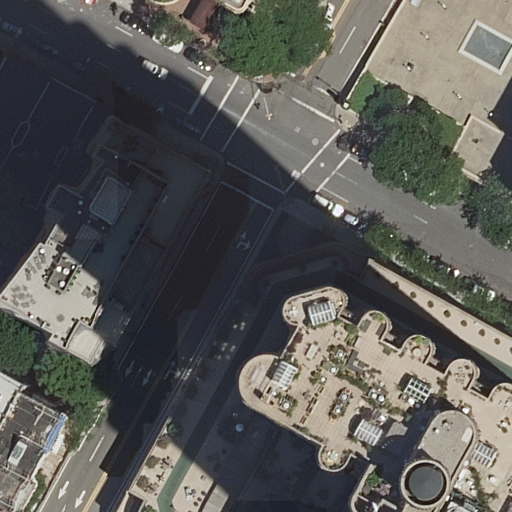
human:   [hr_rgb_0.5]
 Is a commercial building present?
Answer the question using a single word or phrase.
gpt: no

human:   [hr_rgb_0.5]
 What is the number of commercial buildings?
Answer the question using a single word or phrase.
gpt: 0

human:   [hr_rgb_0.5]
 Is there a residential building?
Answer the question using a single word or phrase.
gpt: yes

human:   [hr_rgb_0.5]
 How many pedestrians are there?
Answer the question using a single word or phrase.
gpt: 1

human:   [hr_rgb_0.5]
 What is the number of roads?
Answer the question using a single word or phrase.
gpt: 7

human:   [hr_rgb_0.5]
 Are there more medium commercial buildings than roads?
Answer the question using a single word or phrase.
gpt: no

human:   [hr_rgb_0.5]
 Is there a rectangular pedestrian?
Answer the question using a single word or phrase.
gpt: yes

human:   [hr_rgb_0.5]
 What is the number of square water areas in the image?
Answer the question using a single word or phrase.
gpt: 0

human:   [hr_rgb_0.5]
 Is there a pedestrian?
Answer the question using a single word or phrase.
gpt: yes

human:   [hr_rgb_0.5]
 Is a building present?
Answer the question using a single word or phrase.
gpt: yes

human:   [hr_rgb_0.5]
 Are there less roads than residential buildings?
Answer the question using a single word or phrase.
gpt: yes

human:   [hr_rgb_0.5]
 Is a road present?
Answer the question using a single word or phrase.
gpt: yes

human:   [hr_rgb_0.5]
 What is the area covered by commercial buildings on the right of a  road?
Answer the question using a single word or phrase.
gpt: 0m2

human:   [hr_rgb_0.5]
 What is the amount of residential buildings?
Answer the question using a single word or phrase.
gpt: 9

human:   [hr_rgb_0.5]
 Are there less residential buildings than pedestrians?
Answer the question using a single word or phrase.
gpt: no

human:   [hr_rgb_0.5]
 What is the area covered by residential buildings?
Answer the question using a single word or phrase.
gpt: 5528m2

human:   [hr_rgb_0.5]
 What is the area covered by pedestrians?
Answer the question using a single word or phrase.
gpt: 20m2

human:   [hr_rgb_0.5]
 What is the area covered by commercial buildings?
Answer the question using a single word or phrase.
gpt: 0m2

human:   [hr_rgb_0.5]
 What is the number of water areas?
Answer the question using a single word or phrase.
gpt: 0

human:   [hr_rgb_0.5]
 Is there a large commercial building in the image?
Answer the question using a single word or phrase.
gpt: no

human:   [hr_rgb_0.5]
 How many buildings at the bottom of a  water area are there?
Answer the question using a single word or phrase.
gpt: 0

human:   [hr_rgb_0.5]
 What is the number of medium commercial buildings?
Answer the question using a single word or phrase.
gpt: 0

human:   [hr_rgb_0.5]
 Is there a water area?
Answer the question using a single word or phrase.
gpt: no

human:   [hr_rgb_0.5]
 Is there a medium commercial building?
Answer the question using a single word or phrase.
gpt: no

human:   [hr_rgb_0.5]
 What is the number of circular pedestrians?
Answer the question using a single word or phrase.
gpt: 0

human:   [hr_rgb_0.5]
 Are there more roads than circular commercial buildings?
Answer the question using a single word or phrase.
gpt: yes

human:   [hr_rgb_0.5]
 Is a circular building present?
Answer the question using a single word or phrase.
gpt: no

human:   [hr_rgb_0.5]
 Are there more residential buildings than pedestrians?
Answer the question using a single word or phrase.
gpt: yes

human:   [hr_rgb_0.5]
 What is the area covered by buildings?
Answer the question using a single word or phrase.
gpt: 5528m2

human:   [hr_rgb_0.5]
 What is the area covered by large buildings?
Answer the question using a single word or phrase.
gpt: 5069m2

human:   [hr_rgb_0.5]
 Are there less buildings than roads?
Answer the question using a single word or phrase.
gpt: no

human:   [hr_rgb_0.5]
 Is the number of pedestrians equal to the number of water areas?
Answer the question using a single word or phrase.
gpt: no

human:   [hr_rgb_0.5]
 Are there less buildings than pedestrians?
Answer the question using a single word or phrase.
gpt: no

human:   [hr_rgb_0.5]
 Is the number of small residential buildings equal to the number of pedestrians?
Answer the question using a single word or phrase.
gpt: no

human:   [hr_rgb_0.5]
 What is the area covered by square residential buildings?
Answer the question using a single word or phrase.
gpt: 0m2

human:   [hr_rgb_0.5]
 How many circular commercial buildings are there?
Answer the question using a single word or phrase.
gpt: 0

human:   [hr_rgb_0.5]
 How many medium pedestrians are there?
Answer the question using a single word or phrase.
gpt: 0

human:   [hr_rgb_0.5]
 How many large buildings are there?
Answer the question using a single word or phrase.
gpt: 2

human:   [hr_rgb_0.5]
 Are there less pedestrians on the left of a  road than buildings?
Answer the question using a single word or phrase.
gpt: yes

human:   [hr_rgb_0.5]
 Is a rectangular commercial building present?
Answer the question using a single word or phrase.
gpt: no

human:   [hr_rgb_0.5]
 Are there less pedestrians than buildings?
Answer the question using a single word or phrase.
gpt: yes

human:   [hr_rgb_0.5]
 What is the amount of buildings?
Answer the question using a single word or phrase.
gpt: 9

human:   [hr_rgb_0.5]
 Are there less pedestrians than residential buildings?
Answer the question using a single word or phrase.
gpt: yes

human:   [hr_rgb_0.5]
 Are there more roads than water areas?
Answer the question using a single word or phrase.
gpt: yes

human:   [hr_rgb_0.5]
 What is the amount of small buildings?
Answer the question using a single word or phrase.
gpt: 4

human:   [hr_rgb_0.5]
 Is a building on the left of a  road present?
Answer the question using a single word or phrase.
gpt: yes

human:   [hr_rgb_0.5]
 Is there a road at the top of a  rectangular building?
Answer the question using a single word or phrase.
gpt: yes

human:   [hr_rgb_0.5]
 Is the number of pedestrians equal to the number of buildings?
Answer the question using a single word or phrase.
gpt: no

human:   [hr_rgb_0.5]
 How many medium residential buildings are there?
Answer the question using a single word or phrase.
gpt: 3

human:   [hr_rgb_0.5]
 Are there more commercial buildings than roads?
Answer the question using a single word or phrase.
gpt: no

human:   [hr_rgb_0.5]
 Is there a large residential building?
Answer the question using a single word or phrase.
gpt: yes

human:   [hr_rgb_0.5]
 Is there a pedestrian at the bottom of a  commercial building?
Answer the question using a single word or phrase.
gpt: no

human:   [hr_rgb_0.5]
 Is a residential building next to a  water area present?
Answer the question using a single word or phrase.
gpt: no

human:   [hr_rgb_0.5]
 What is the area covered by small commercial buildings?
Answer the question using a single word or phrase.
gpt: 0m2

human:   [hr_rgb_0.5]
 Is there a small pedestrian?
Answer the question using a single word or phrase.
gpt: yes

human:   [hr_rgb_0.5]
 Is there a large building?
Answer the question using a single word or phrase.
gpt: yes

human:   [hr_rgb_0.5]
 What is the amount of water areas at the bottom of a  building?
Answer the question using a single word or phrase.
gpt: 0

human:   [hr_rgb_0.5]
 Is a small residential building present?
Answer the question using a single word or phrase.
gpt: yes

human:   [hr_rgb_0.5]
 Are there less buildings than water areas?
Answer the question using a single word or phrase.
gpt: no

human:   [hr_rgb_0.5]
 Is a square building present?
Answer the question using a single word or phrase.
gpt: no

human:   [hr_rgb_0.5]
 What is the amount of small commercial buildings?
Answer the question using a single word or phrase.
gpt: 0

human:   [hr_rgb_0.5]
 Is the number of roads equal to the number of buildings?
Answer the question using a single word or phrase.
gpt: no

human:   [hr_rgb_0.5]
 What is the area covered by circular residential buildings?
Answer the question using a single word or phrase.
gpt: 0m2

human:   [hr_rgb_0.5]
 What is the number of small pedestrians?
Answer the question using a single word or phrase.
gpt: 1